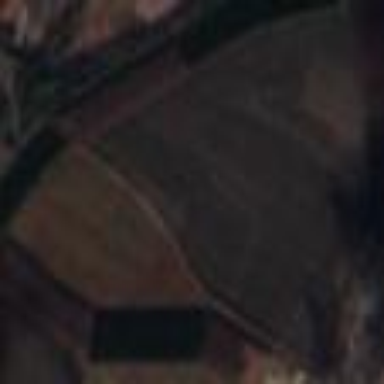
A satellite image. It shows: View of farmland.